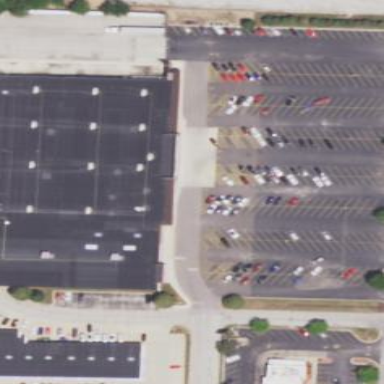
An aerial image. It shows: Retail building.